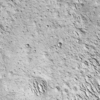
Label: not_dusty